Field crop: maize
Growth stage: 2
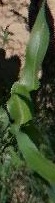
Species: maize